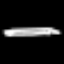
Label: pencil